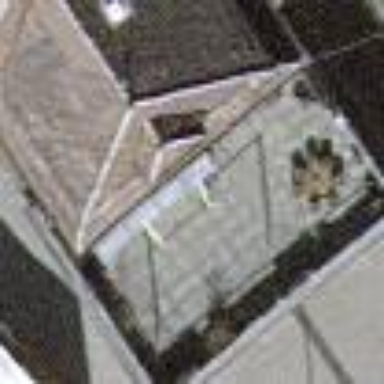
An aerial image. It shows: Part of building with flat white roof. The roof is light gray in color.